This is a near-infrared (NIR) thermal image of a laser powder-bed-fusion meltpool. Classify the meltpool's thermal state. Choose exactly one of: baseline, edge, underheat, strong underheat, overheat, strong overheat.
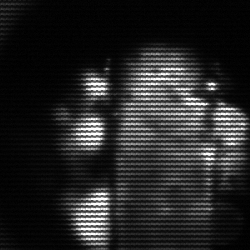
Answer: strong underheat